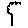
Label: tree